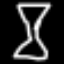
Label: hourglass